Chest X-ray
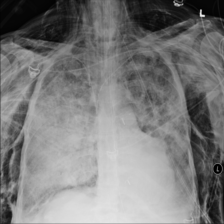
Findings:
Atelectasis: negative
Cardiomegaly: negative
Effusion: negative
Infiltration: negative
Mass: negative
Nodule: negative
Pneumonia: negative
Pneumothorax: positive
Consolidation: negative
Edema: negative
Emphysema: negative
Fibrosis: negative
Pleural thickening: negative
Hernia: negative